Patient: sex F, age 22
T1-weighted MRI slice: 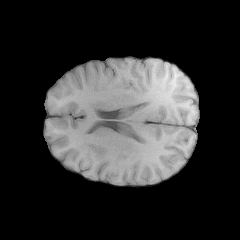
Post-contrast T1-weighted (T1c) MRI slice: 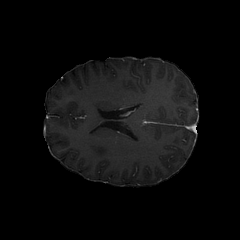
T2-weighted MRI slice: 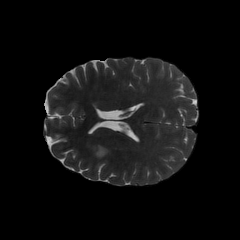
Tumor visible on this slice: yes
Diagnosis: Astrocytoma, IDH-mutant
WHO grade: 2